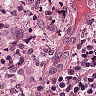
Metastatic tissue present: yes